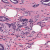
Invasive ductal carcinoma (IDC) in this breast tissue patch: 1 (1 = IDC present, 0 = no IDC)